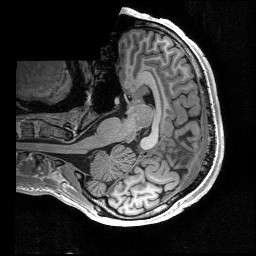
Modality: T1w
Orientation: axial
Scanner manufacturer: siemens
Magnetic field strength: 3 T
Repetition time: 2.53 s
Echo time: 0.00267 s